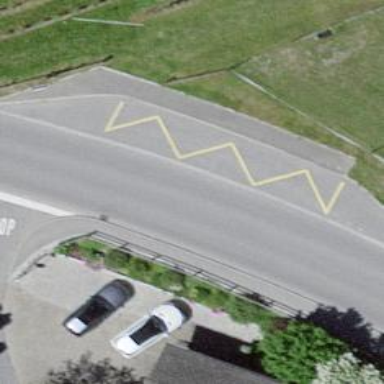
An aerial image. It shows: Bus stop with platform for public transport.